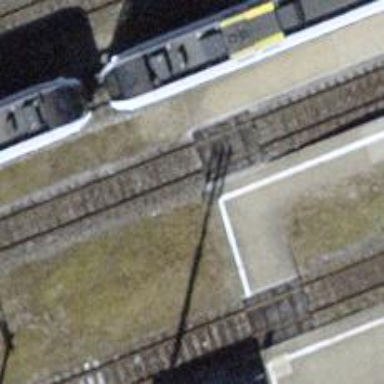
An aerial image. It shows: Railway crossing.